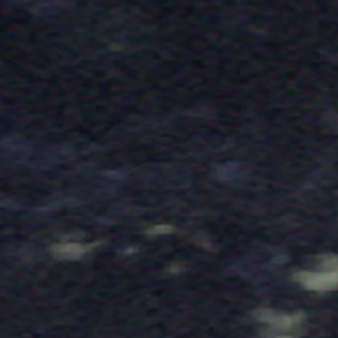
Label: other